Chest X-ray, PA view. Patient: 54 years old, sex M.
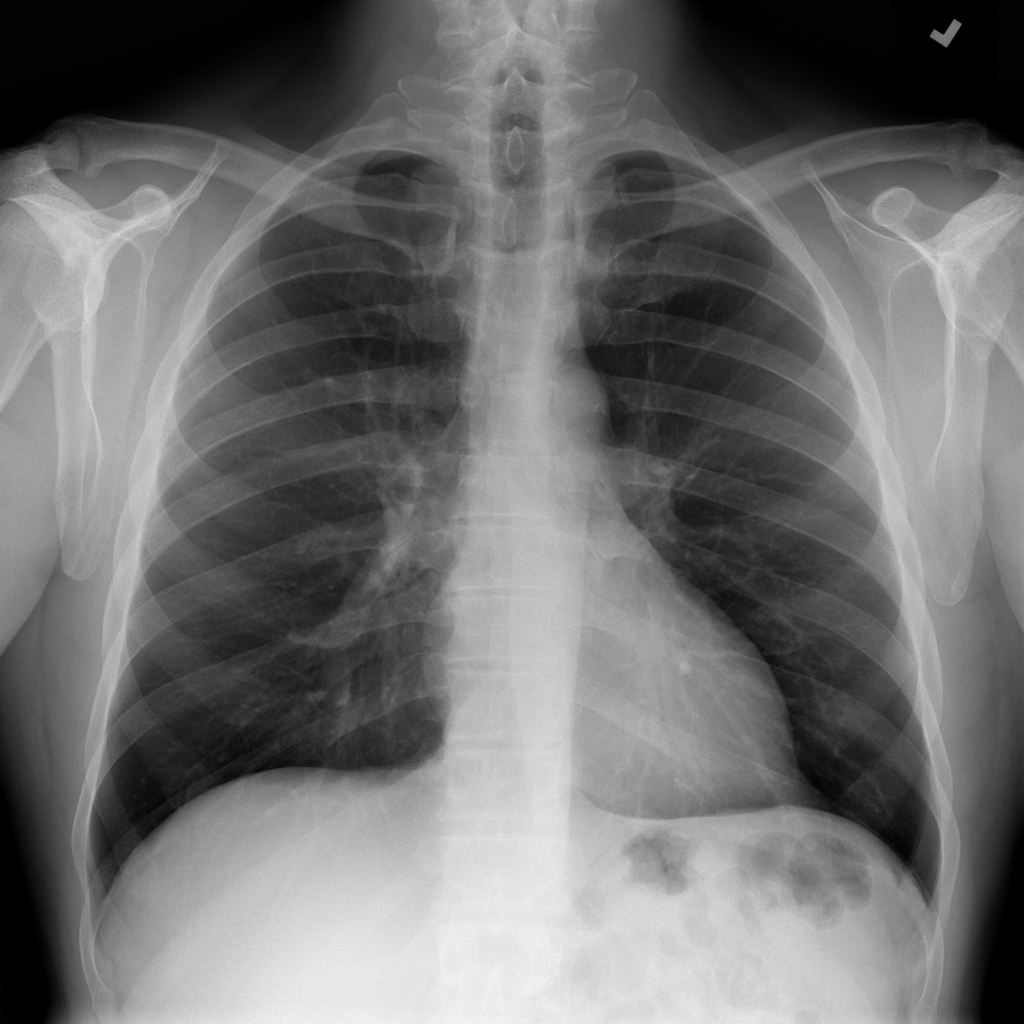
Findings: No Finding